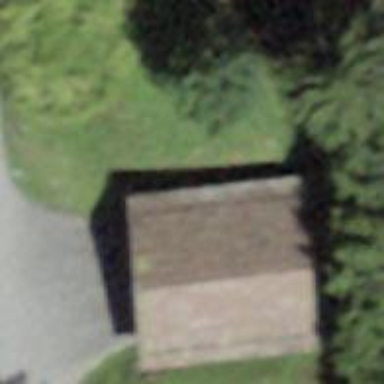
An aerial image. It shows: Garage.